八年级 · 组合几何学
如图, 在 $\triangle A B C$ 中, $\angle C=90^{\circ}, \angle B=30^{\circ}$, 以 $A$ 为圆心,

任意长为半径画弧分别交 $A B 、 A C$ 于点 $M$ 和 $N$, 再分别以 $M 、 N$ 为圆心,

大于 $\frac{1}{2} M N$ 的长为半径画弧, 两弧交于点 $P$, 连接 $A P$ 并延长交 $B C$ 于点 $D$,

则下列说法(1) $A D$ 是 $\angle B A C$ 的平分线; (2) $\angle A D C=60^{\circ}$; (3) 点 $D$ 在 $A B$ 的中垂线上;

(4) $S_{\triangle} D A C: S_{\triangle} A B C=1: 3$. 其中正确的个数是
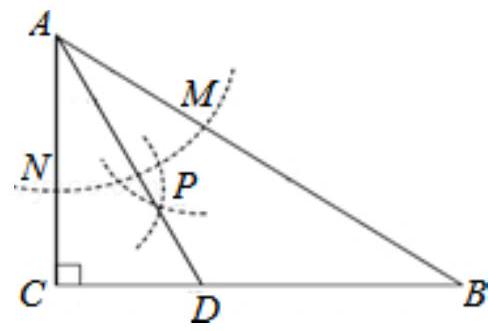
答案: )(2)(4),